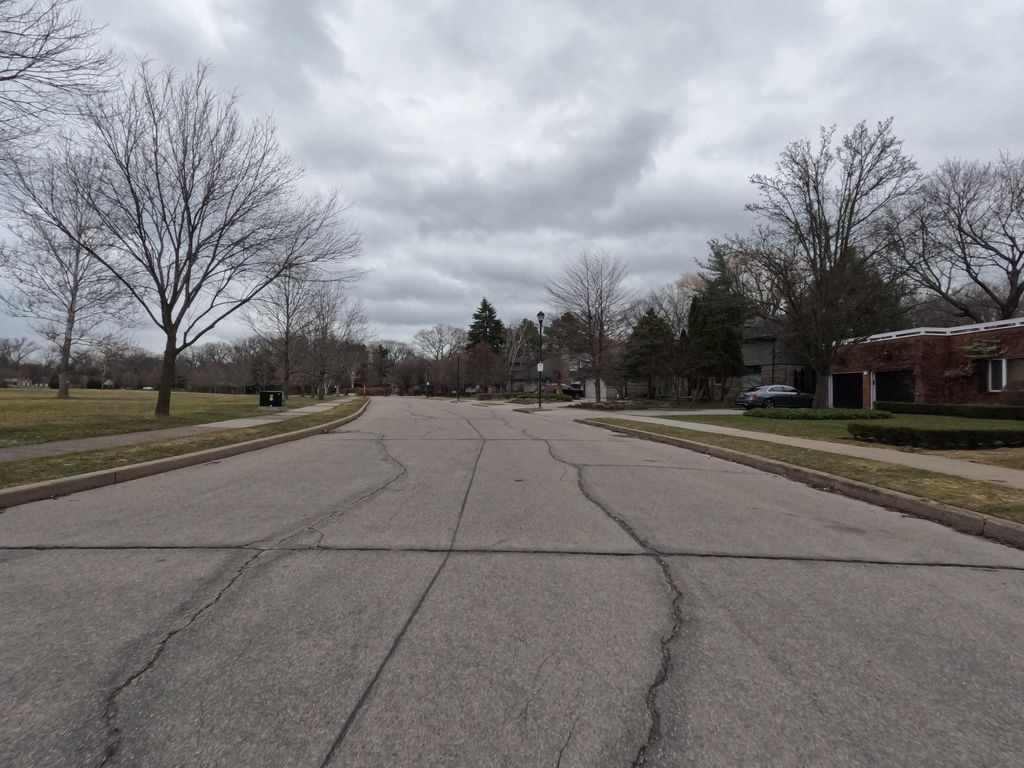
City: hamilton